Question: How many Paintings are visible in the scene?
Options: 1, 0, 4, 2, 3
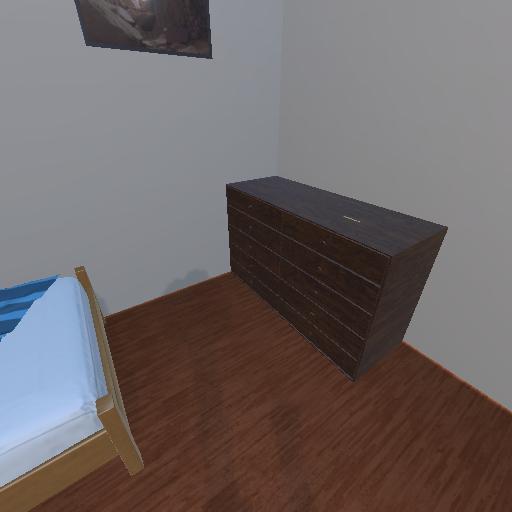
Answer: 1